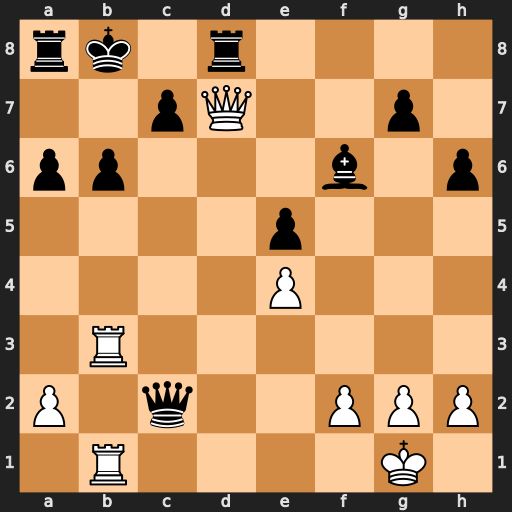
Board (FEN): rk1r4/2pQ2p1/pp3b1p/4p3/4P3/1R6/P1q2PPP/1R4K1
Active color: w
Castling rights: -
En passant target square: -
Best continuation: Rxb6+ cxb6 Rxb6#